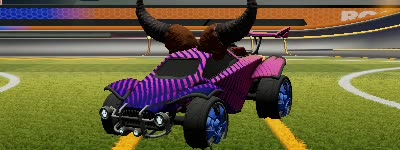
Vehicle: octane